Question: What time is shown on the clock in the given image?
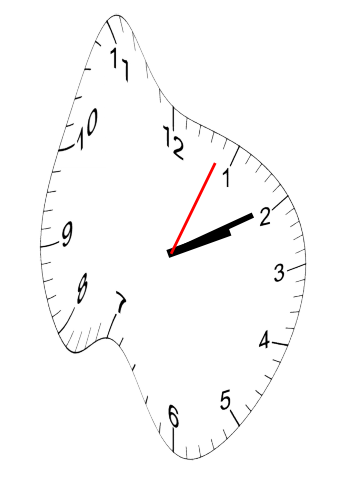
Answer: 02:10:04